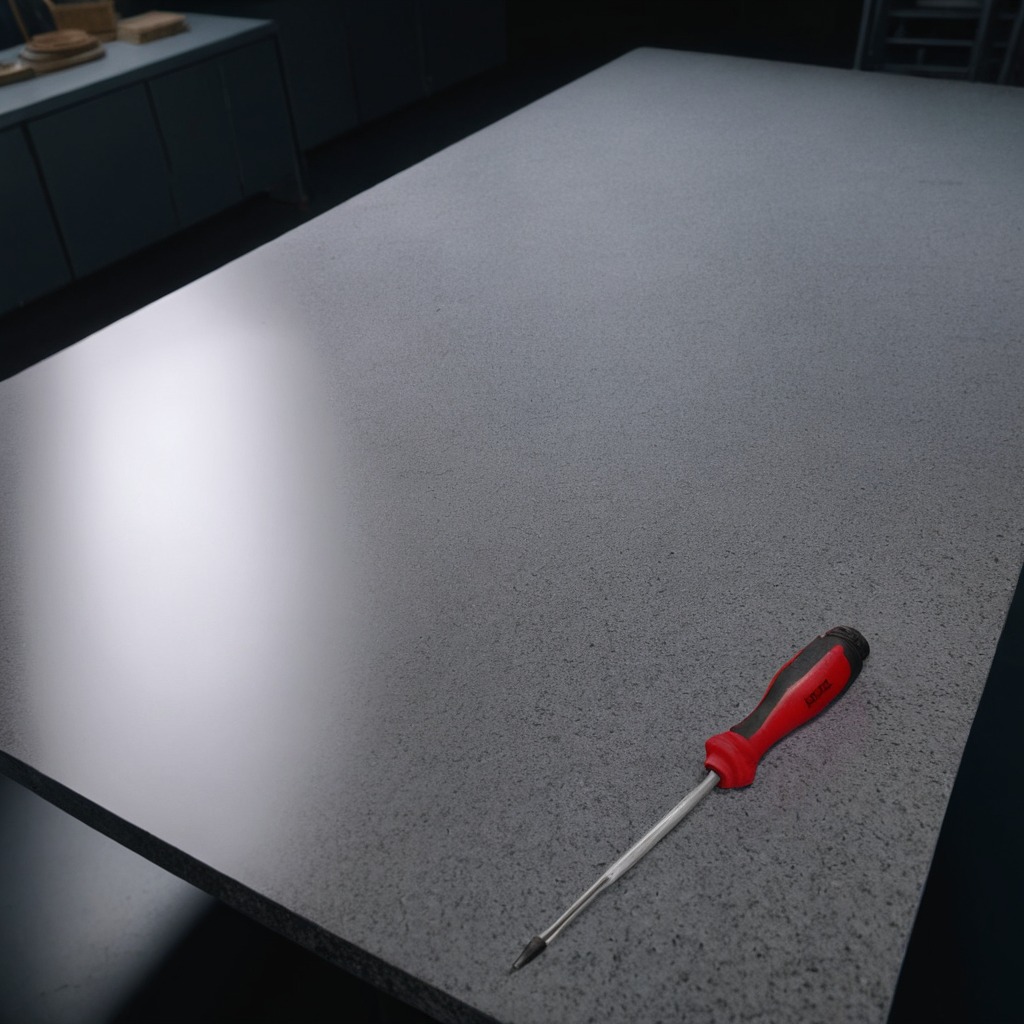
A screwdriver lies on the clean granite table inside a workshop at night dim ambient light soft shadows worn but